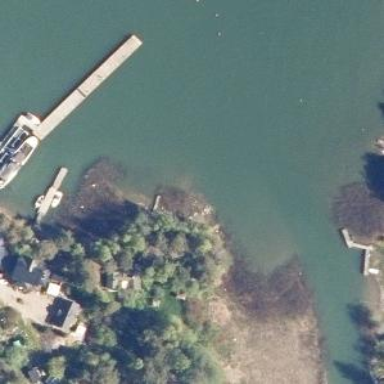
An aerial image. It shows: Man-made pier.